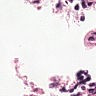
Metastatic tissue present: no